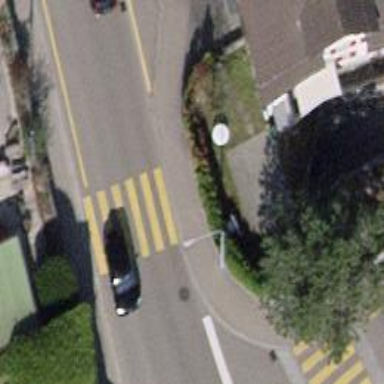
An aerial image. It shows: Secondary road with separate asphalt sidewalk.